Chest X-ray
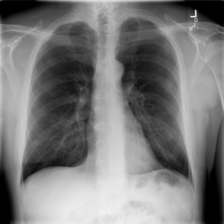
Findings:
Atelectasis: negative
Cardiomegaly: negative
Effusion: negative
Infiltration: negative
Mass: negative
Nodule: positive
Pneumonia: negative
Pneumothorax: negative
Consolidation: negative
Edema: negative
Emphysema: negative
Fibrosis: negative
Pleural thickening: negative
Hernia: negative